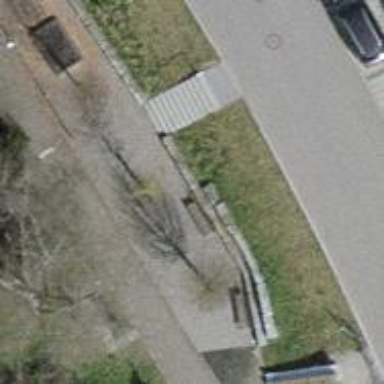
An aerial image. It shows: Bench.